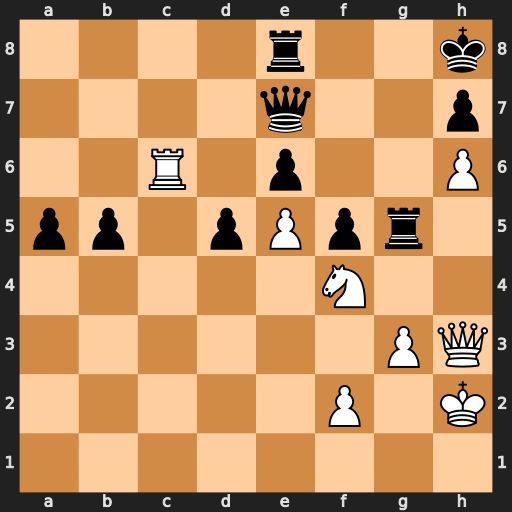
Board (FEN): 4r2k/4q2p/2R1p2P/pp1pPpr1/5N2/6PQ/5P1K/8
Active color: w
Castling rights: -
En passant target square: -
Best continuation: Rxe6 Qxe6 Nxe6